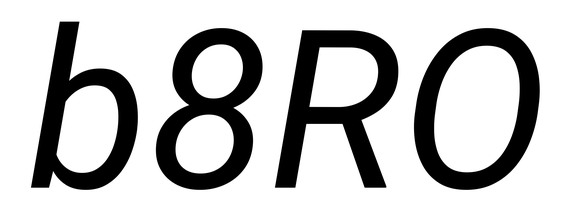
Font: Roboto-Italic_Italic